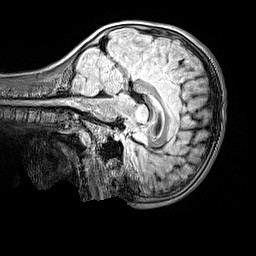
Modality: FLAIR
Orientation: sagittal
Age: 10
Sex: male
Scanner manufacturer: siemens
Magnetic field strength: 3 T
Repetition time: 5 s
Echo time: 0.388 s